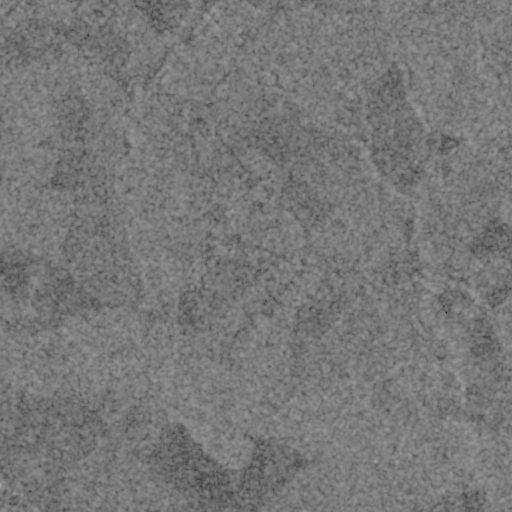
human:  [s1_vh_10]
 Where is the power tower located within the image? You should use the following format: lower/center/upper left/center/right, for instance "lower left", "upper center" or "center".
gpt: The power tower is located in the upper left of the image.
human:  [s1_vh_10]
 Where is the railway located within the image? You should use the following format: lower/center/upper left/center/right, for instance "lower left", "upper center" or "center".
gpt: The railway is located in the lower left of the image.
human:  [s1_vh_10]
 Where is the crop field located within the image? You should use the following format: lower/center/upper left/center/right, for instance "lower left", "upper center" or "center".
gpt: There is no crop field in the image.

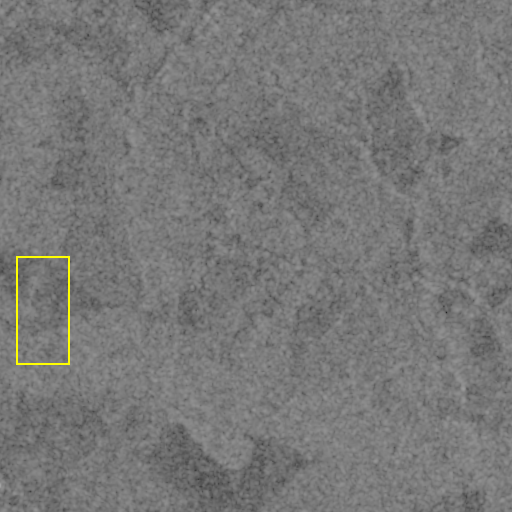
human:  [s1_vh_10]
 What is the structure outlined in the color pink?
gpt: There is no pink outline.
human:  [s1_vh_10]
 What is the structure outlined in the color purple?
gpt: There is no structure outlined in purple.